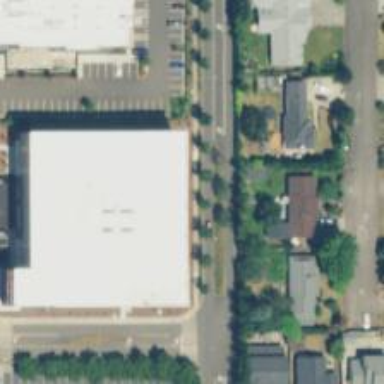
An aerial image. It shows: Commercial area with storage rental shop.